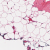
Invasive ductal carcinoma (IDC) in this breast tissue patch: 0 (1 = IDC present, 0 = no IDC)